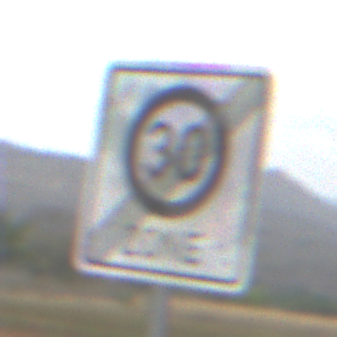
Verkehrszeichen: EndeZone30
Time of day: Midday
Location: Outdoor (Nature)
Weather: PartlyCloudy
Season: NotSpecified
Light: Natural